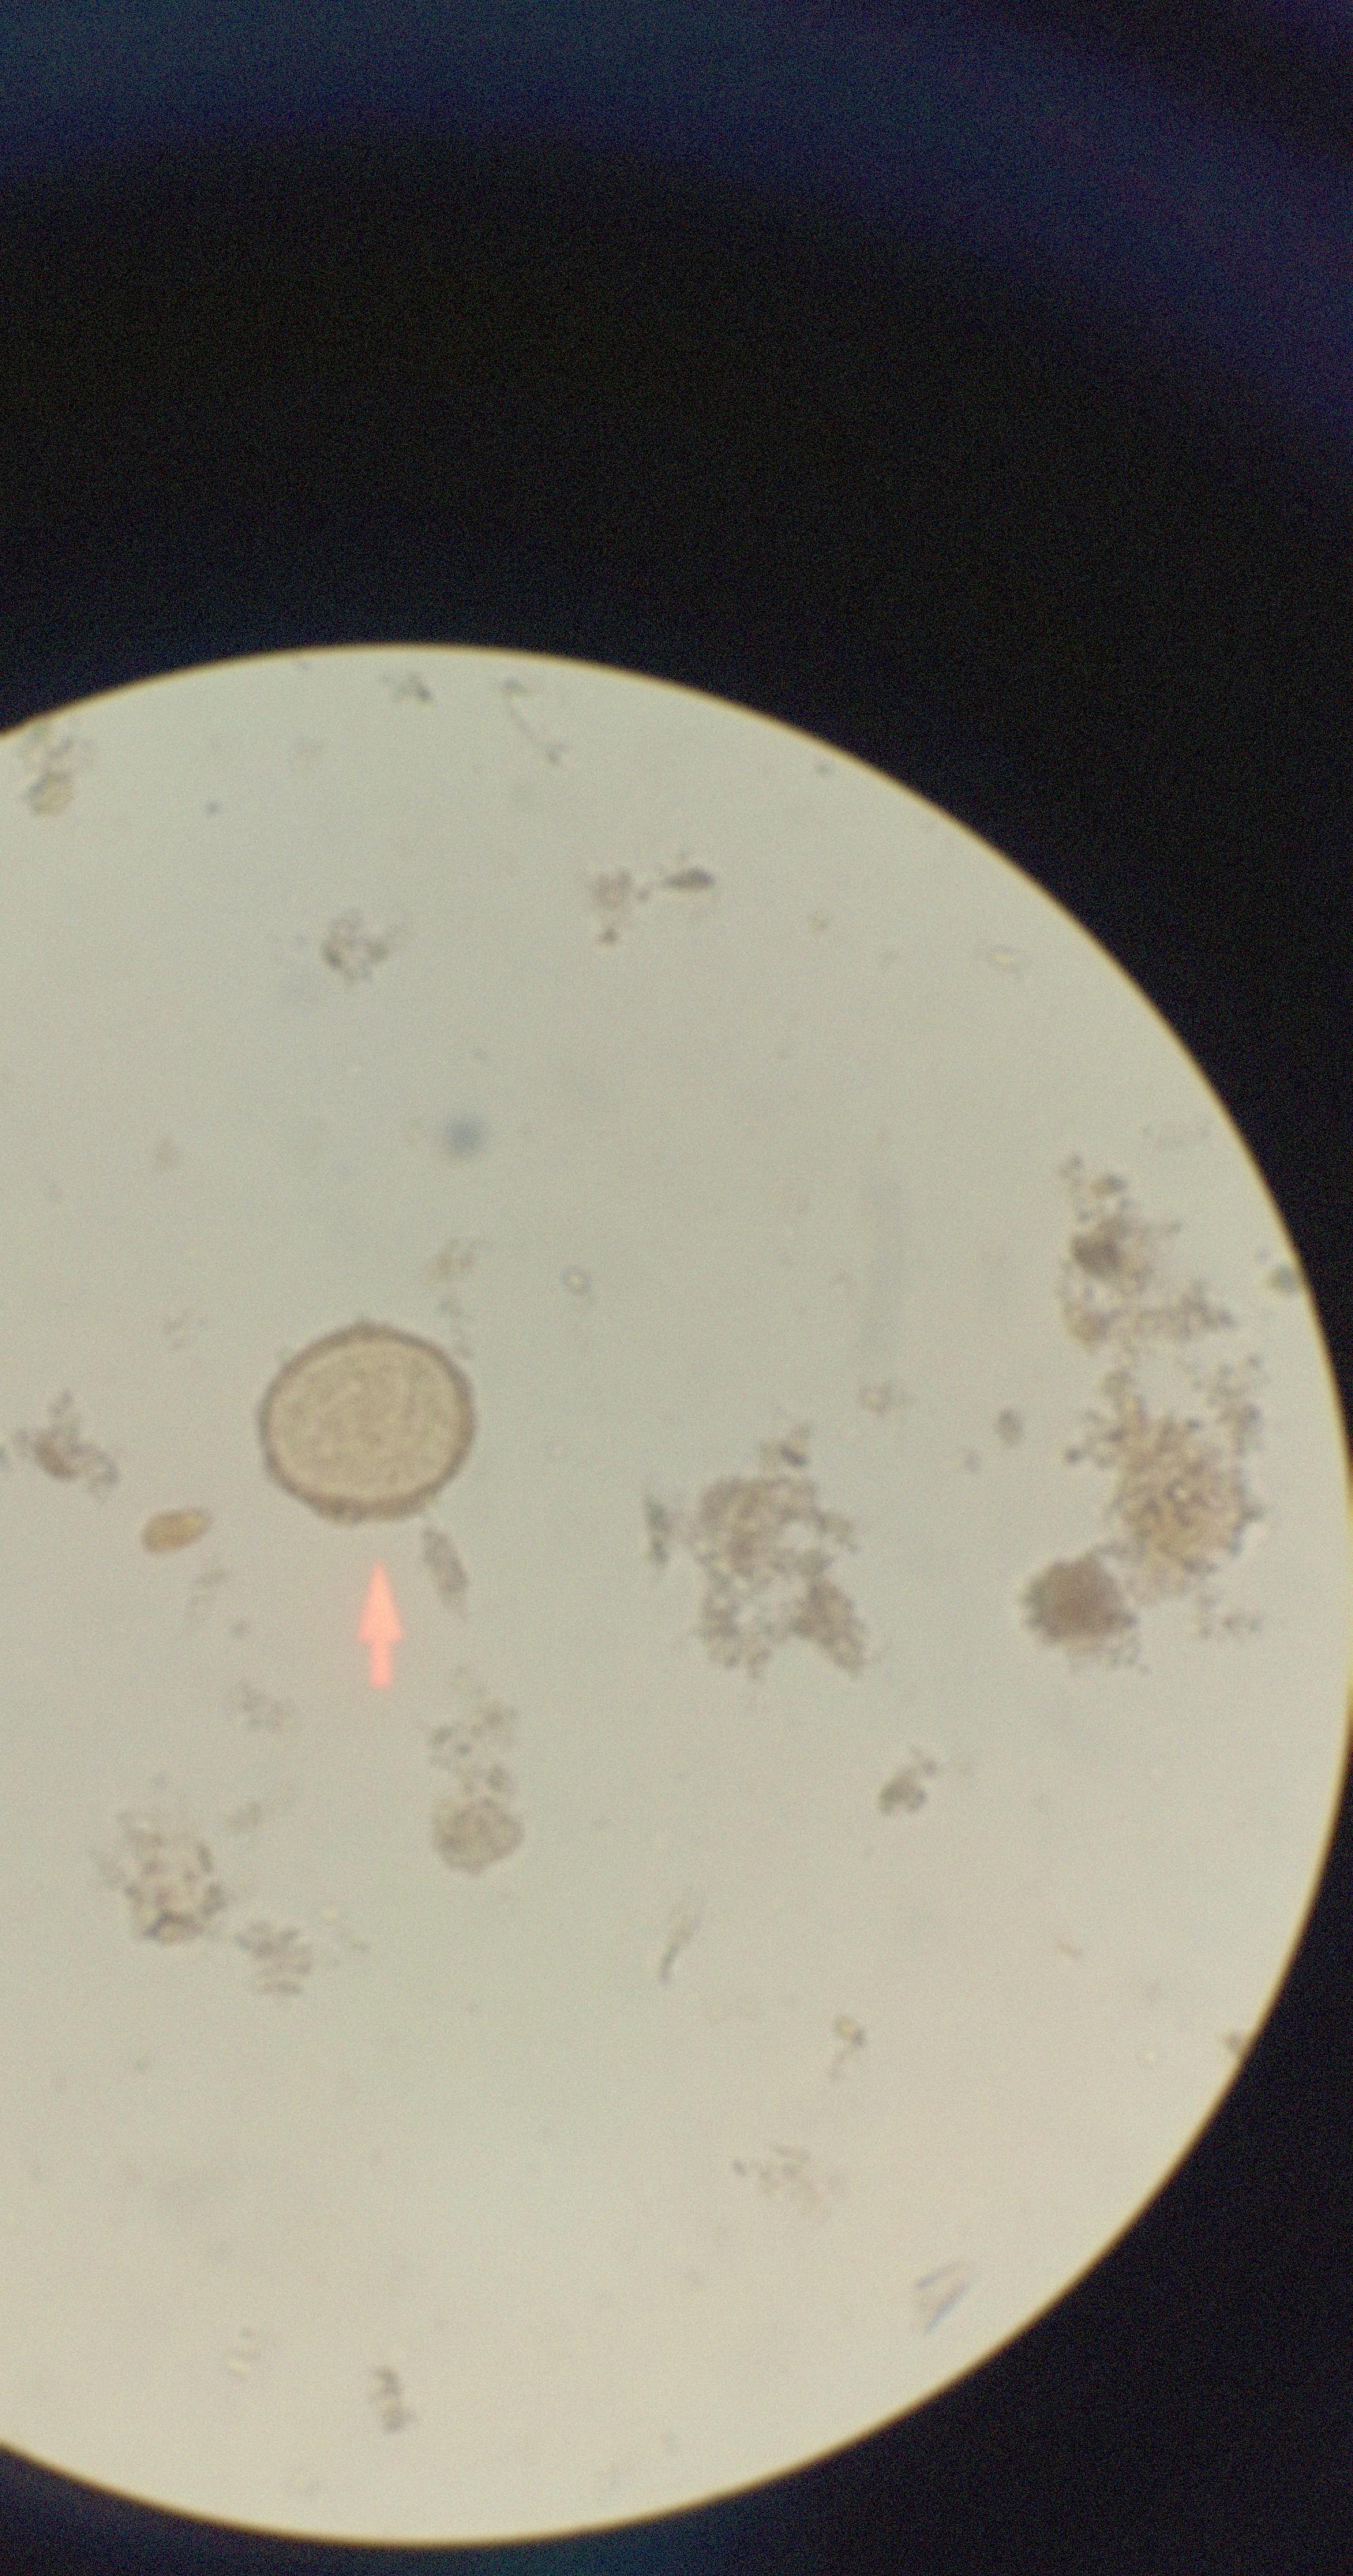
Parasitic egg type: Ascaris lumbricoides